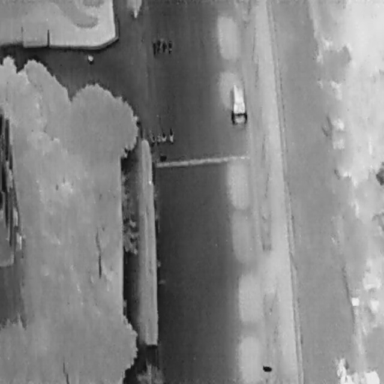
There are nine objects shown in the infrared image, including eight People, and a Car.